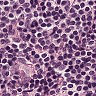
Metastatic tissue present: no